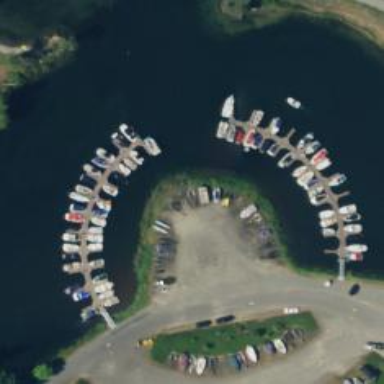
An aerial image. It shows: Marina on leisure land.